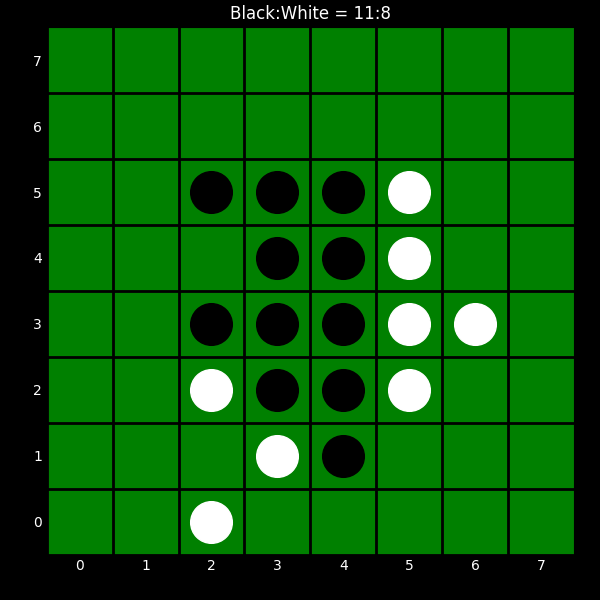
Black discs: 11
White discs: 8